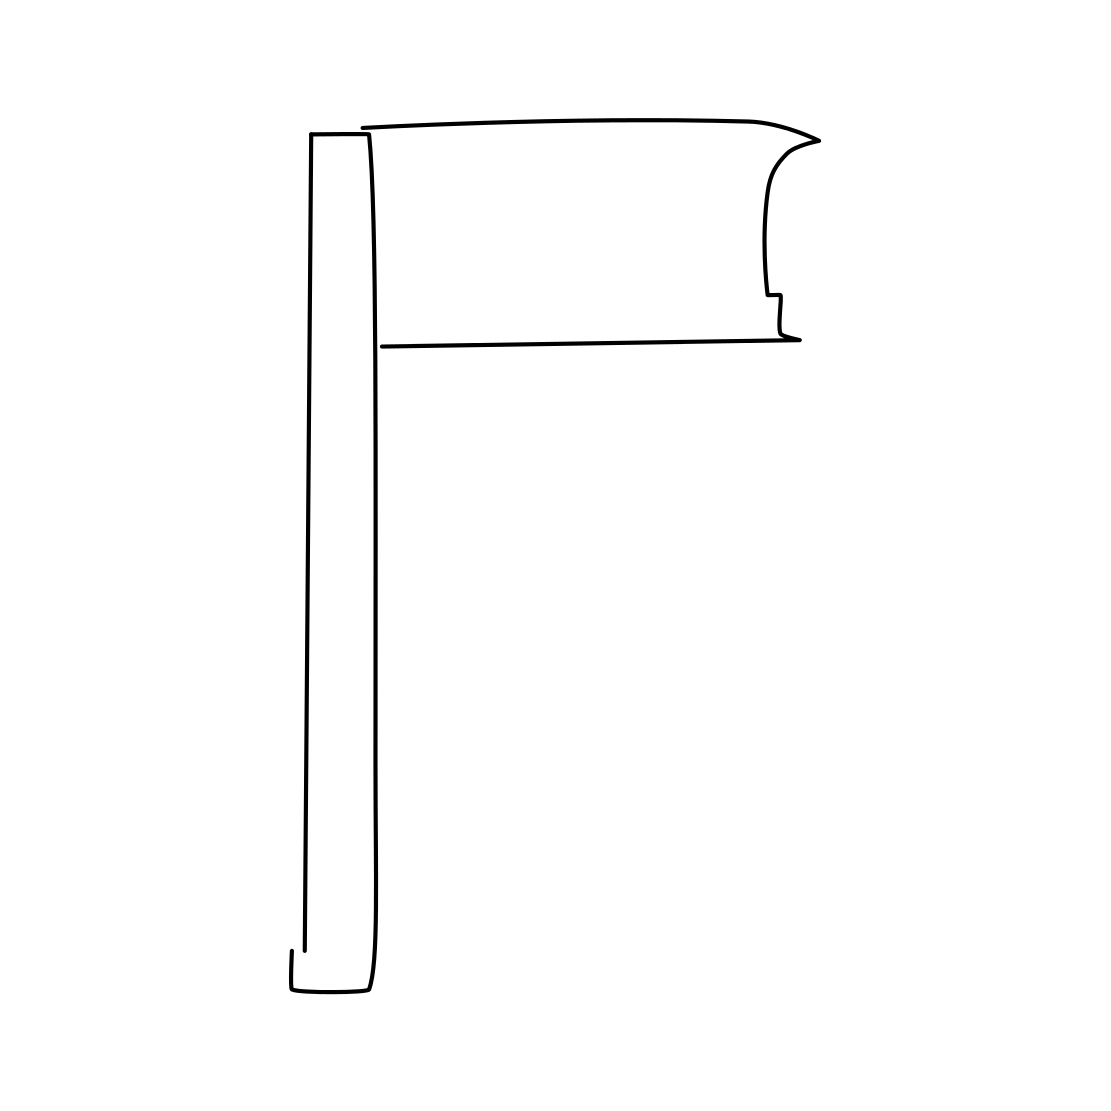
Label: axe